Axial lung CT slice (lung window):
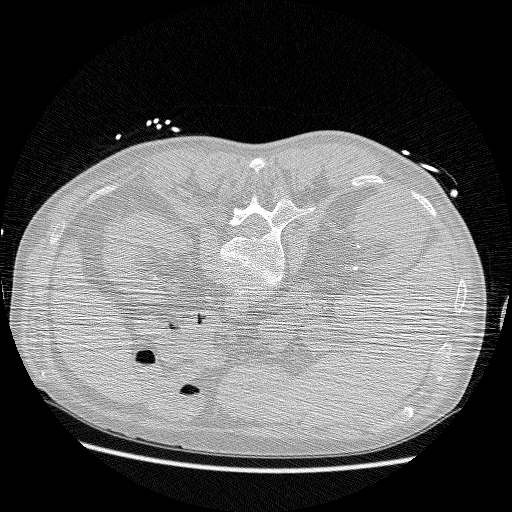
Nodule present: no